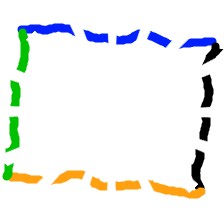
Shape: rectangle